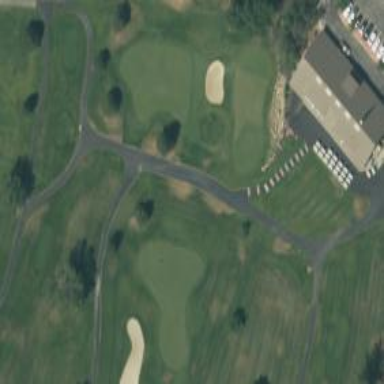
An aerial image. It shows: Service road used as golf cart path.